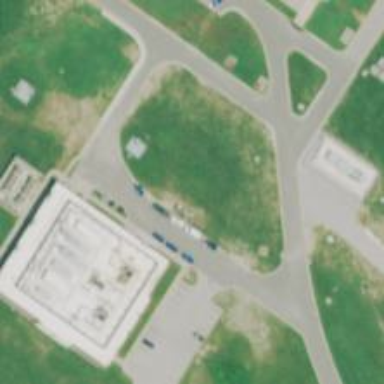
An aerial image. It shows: Building that serves as water utility office.